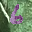
Label: 6